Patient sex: M
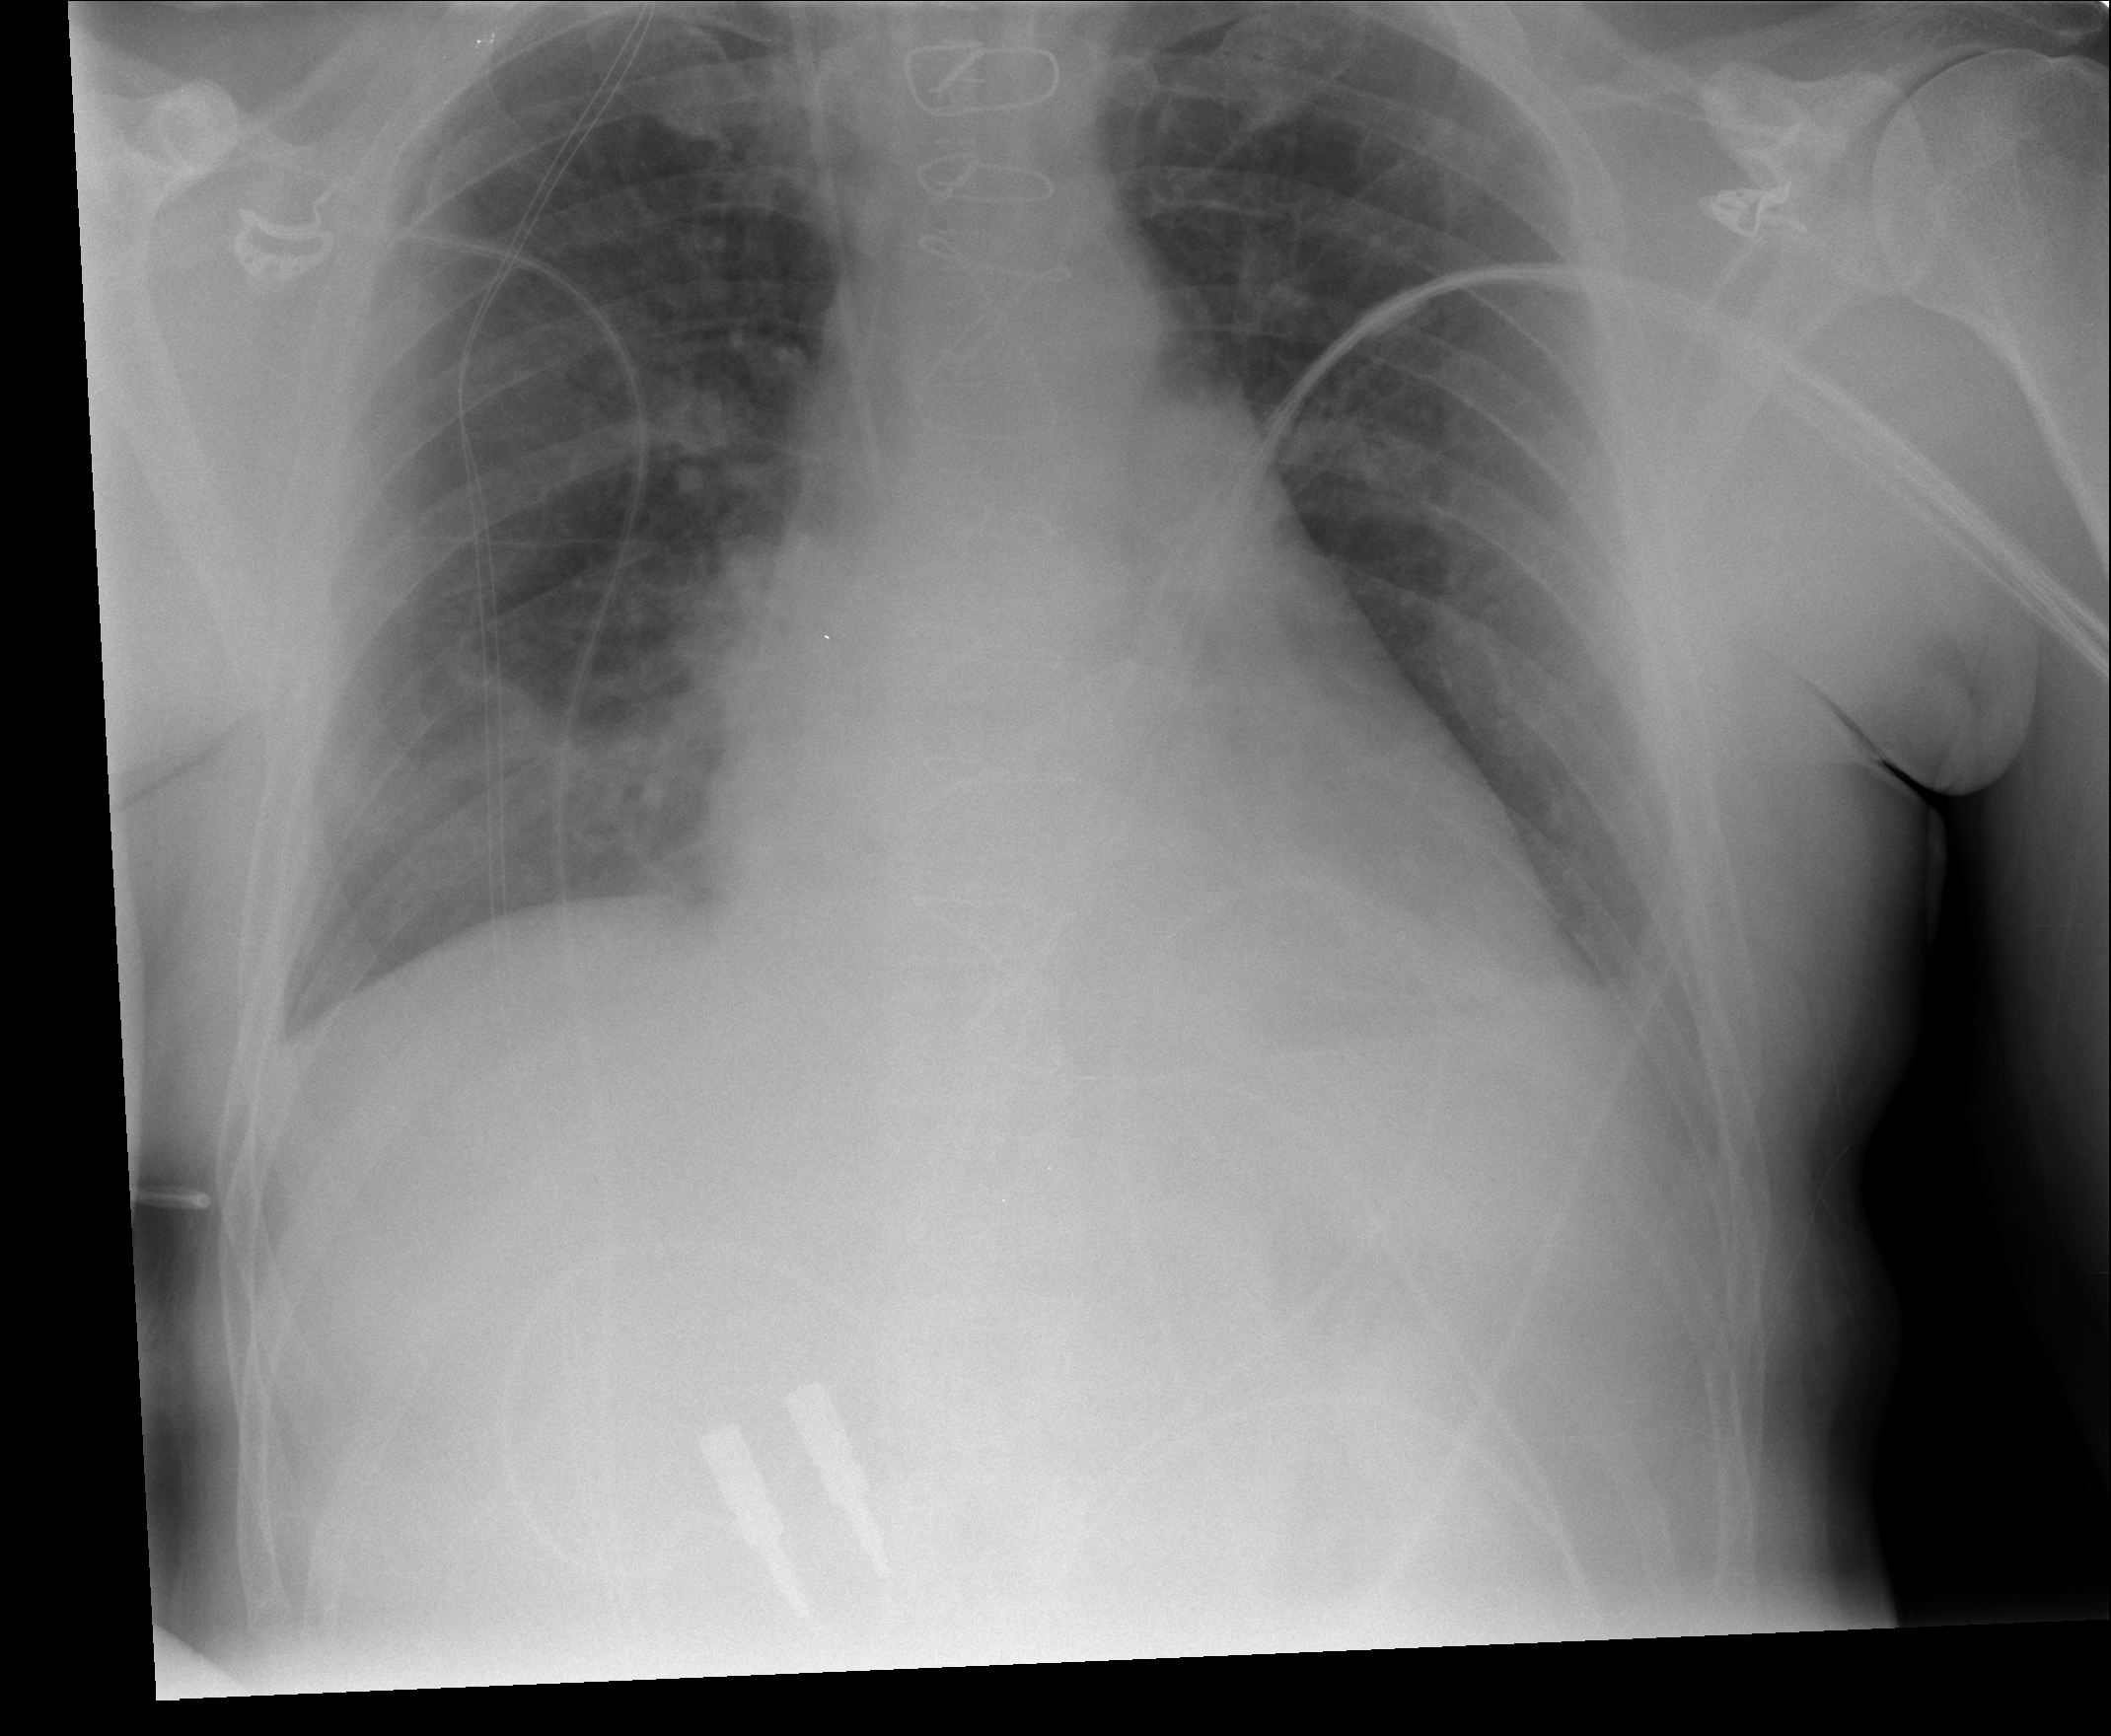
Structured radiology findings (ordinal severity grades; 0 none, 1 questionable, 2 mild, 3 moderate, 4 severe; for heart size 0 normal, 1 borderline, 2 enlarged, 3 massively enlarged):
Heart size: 0
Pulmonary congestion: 1
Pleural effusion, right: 0
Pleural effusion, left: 2
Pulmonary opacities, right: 0
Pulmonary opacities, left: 0
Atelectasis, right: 2
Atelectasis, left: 2